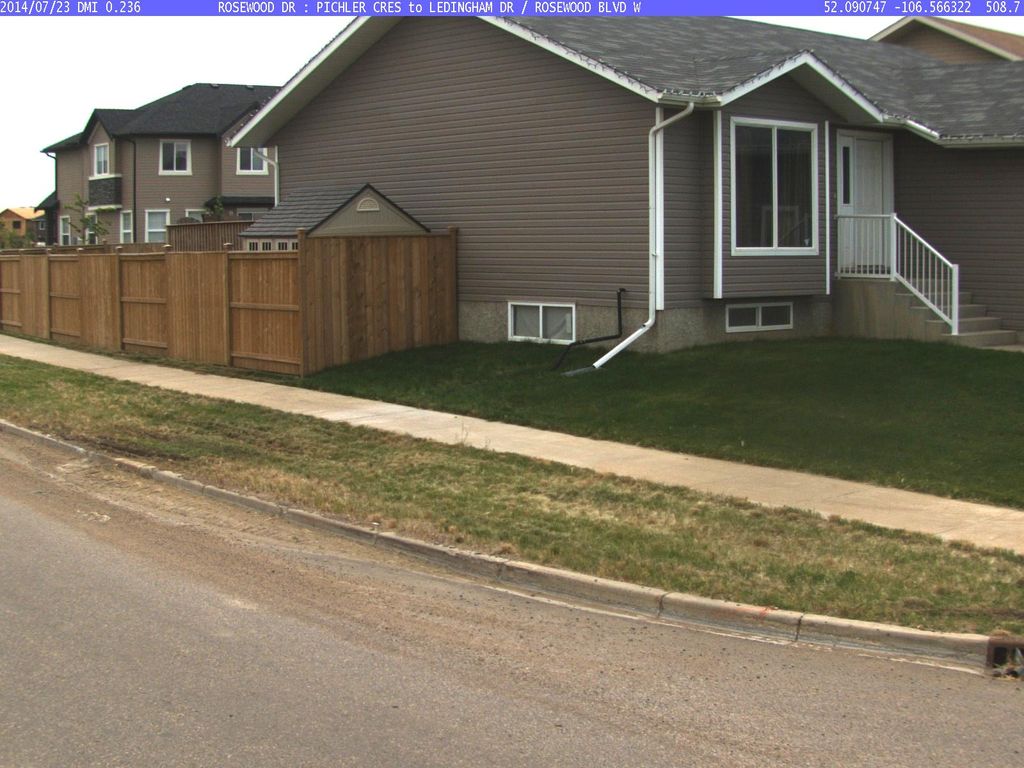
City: saskatoon